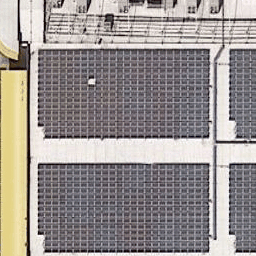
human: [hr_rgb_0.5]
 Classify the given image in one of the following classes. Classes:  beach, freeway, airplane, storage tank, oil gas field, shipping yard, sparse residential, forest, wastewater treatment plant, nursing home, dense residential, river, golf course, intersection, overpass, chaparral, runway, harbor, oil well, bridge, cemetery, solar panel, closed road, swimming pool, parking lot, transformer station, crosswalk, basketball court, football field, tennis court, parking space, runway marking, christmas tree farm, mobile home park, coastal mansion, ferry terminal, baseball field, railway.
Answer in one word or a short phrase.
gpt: solar panel